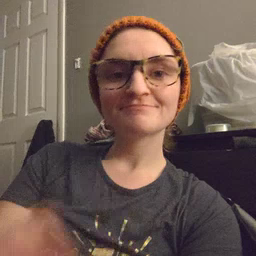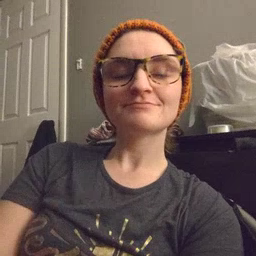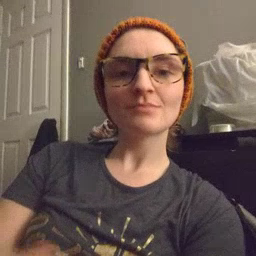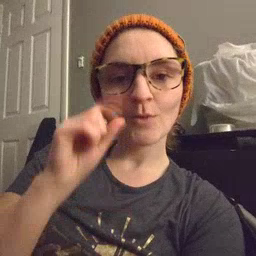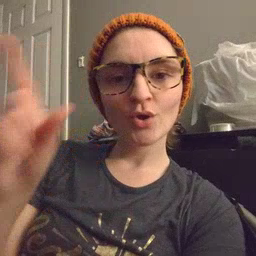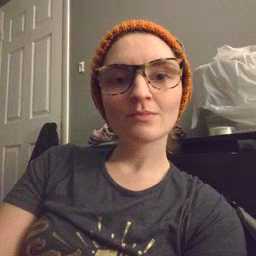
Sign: wake